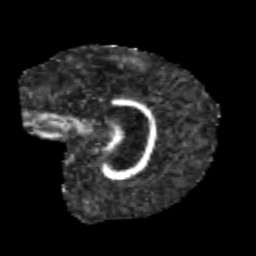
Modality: FA
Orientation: sagittal
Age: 9
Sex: male
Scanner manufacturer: siemens
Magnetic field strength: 3 T
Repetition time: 3.8 s
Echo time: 0.07 s